Field crop: maize
Growth stage: 1
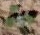
Species: chenopodium